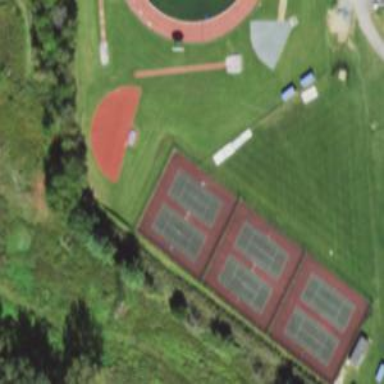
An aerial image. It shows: Tennis court on pitch designated for leisure land.